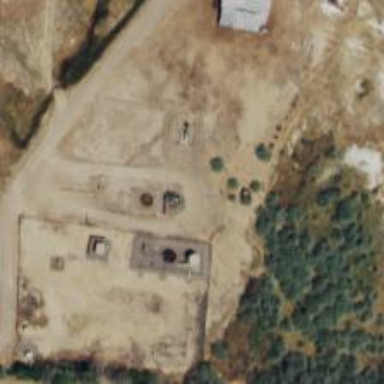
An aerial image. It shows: Storage tank with man-made structure.